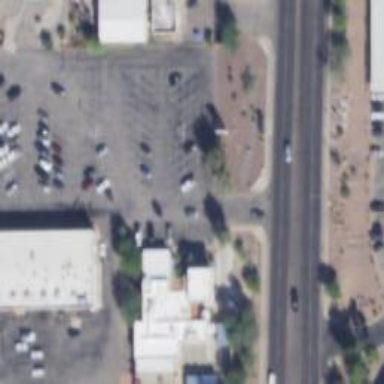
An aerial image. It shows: Parking area.